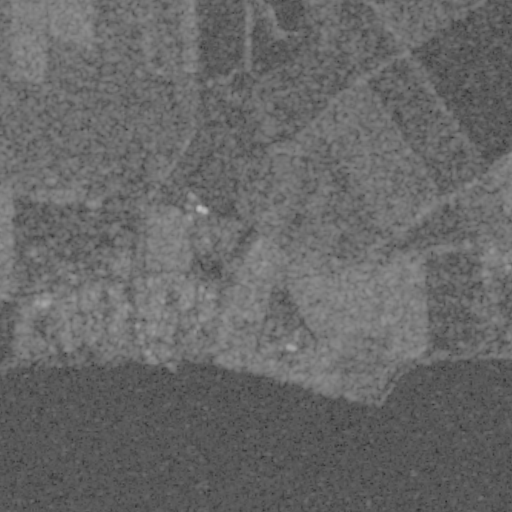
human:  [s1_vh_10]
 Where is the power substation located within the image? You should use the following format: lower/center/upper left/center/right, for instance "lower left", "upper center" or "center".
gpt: The power substation is located in the center left of the image.
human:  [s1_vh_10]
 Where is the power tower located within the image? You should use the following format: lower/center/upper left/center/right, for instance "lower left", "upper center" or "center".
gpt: There is no power tower in the image.

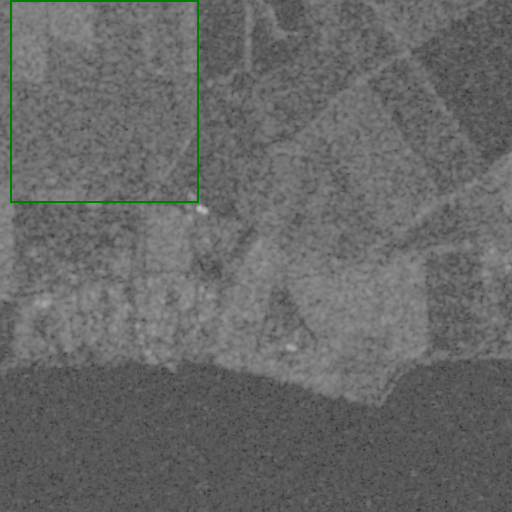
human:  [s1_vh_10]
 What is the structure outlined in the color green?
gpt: The structure outlined in green is a crop field.
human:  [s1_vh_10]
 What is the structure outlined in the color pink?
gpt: There is no pink outline.